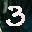
Label: 3